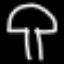
Label: mushroom